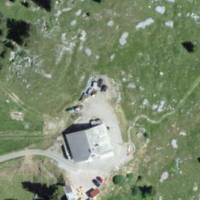
EUNIS habitat code: 23
Species observed at this site:
Lathyrus vernus
Vaccinium myrtillus
Campanula glomerata